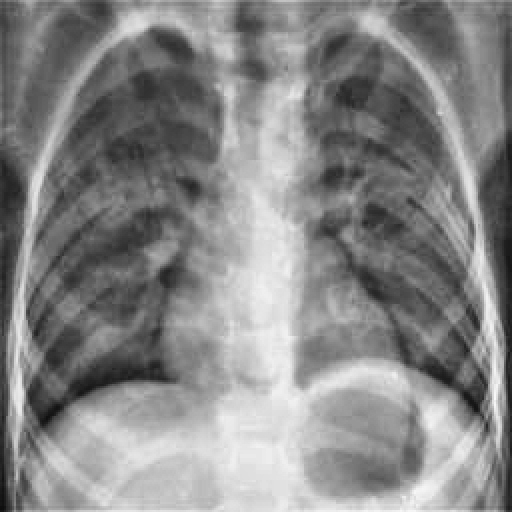
Finding: TUBERCULOSIS